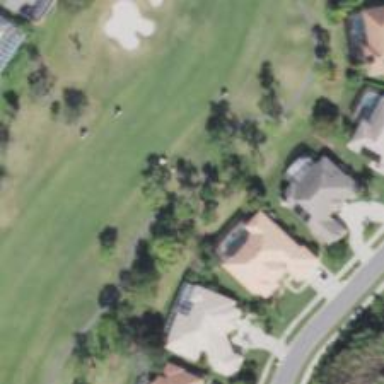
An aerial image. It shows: Golf cartpath that is also road path.